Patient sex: M
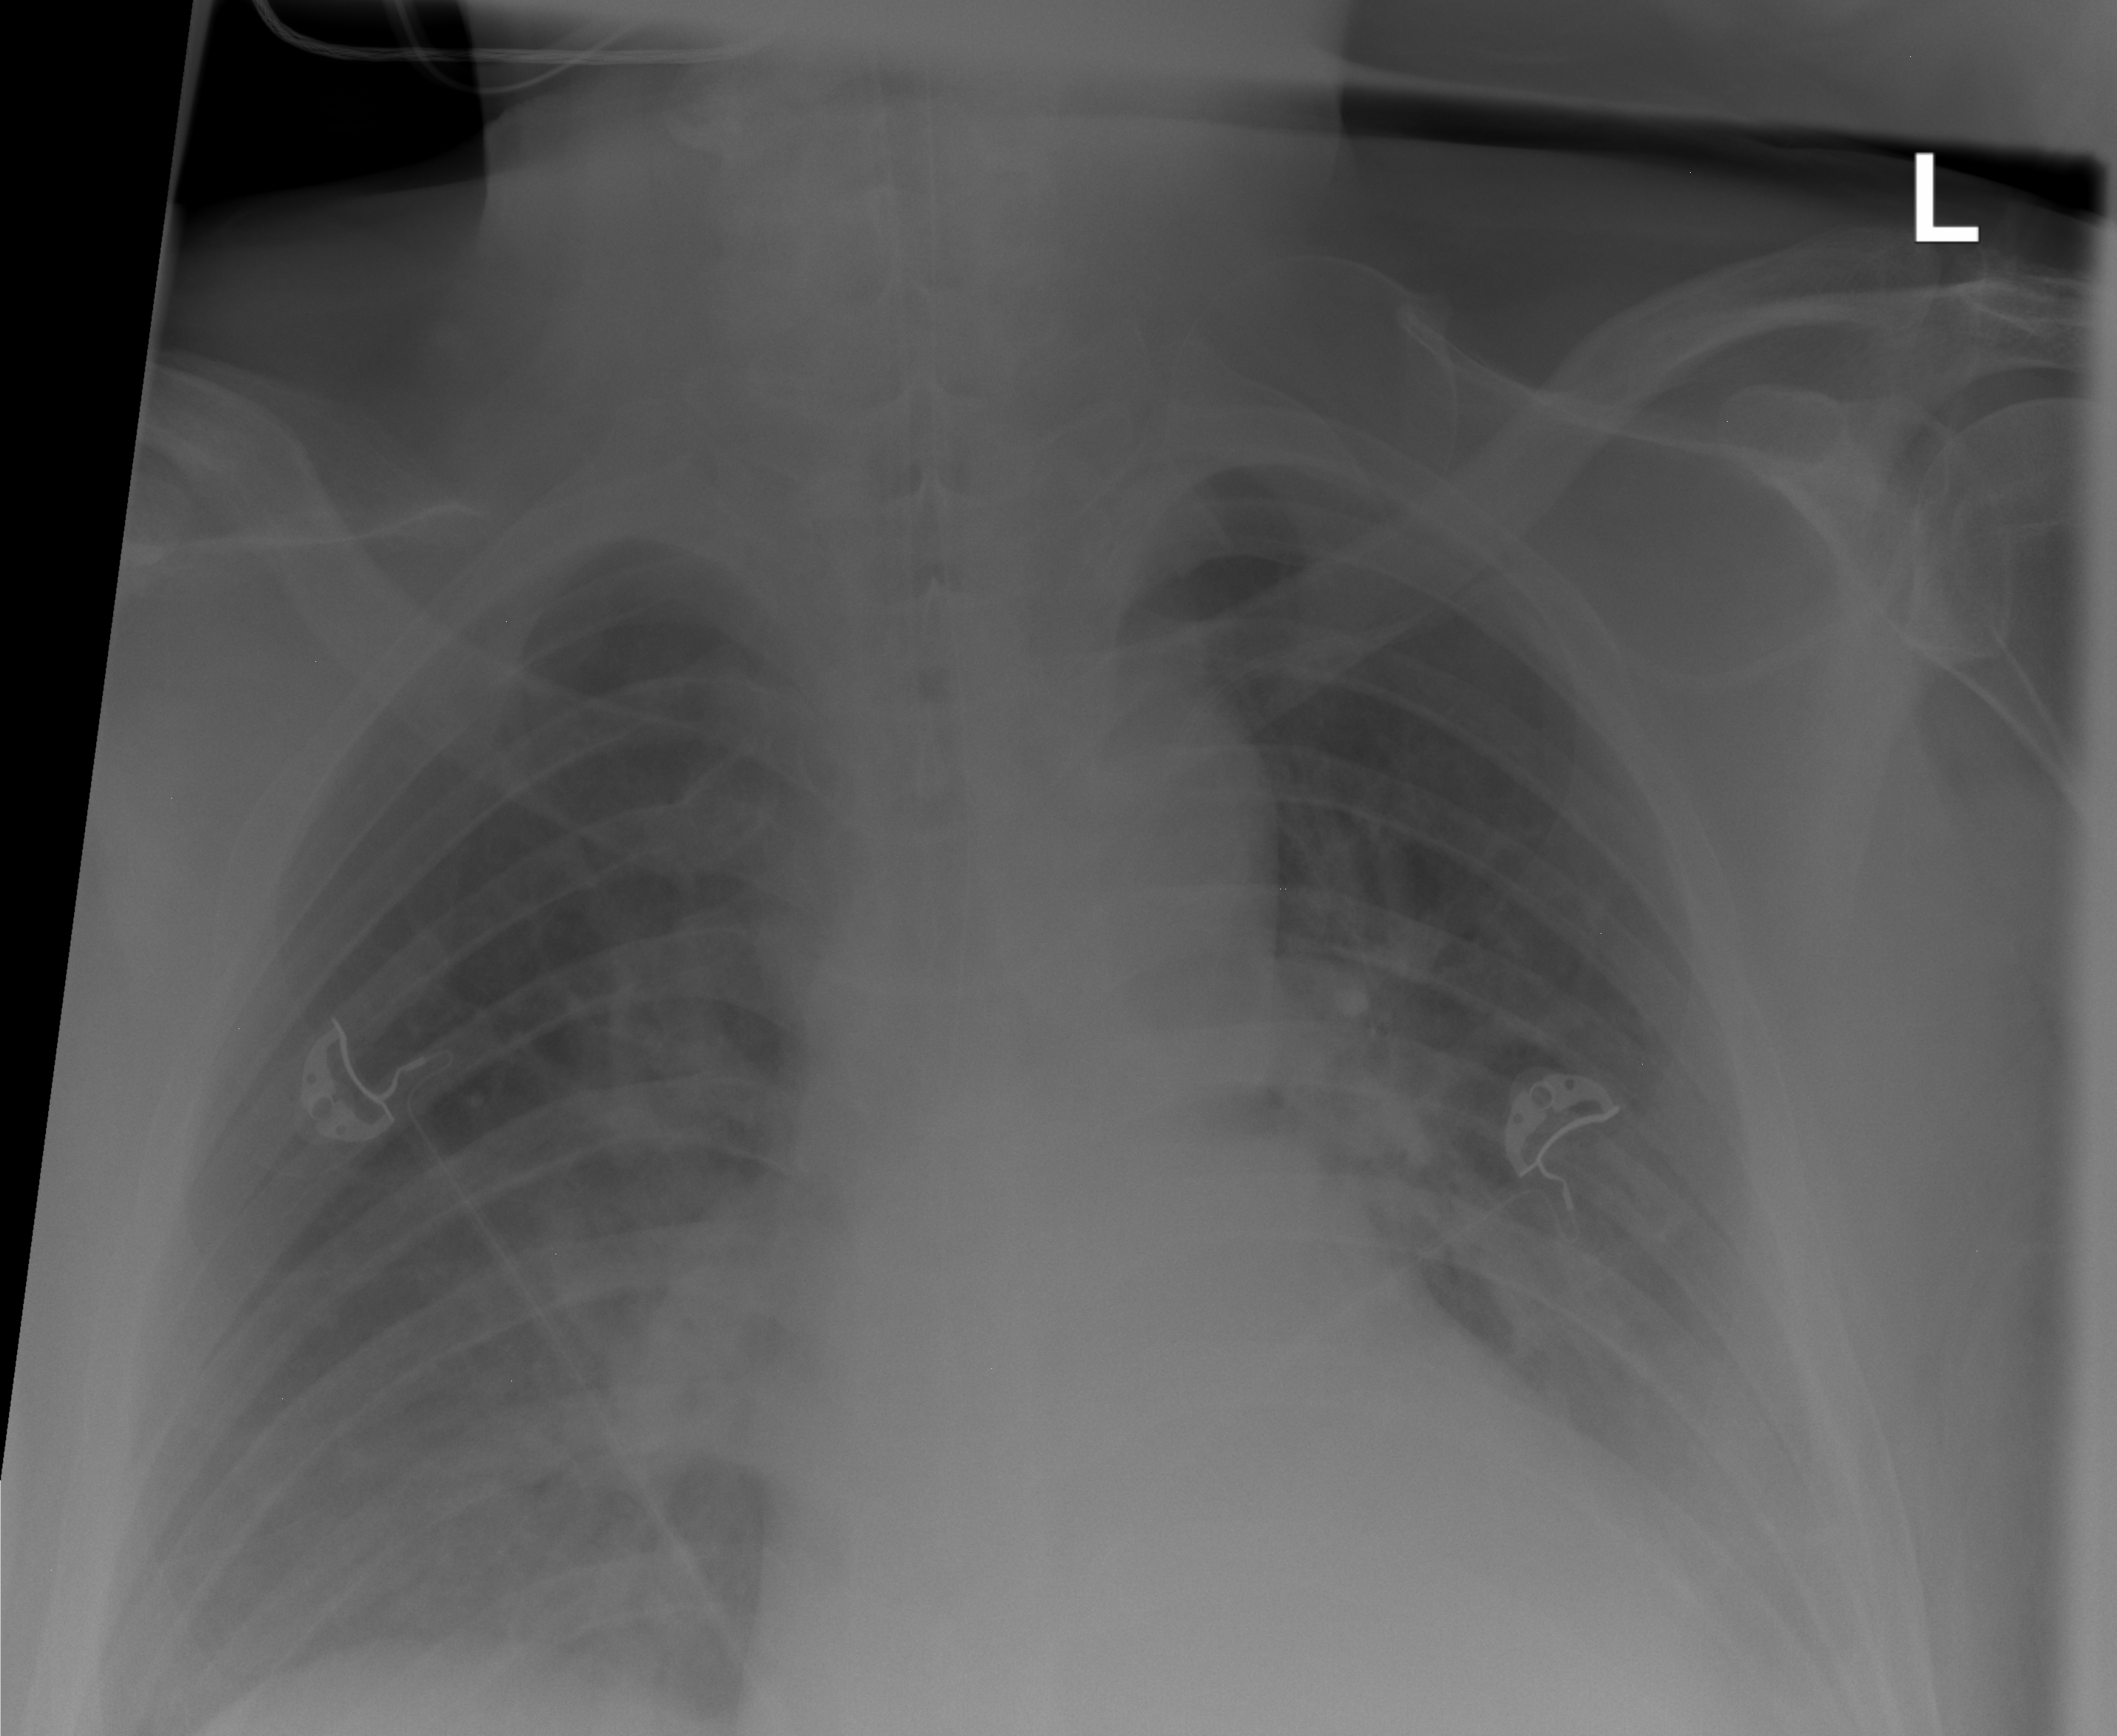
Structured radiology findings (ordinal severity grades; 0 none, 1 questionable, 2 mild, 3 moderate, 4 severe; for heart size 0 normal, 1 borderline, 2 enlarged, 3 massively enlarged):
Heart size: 0
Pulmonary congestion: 2
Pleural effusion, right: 2
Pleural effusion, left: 2
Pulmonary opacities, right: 3
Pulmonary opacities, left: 3
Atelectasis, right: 2
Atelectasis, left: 2